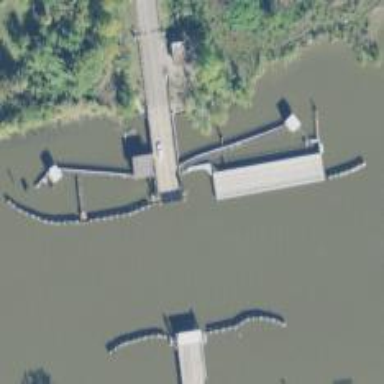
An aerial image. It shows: Secondary road crossing swing movable bridge.